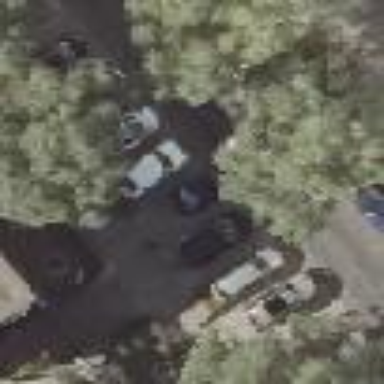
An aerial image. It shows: Street-side parking area with concrete surface.